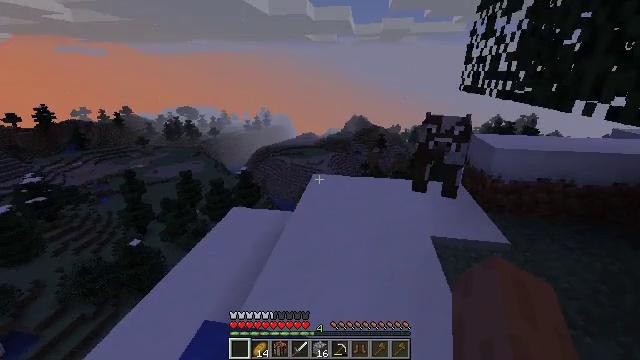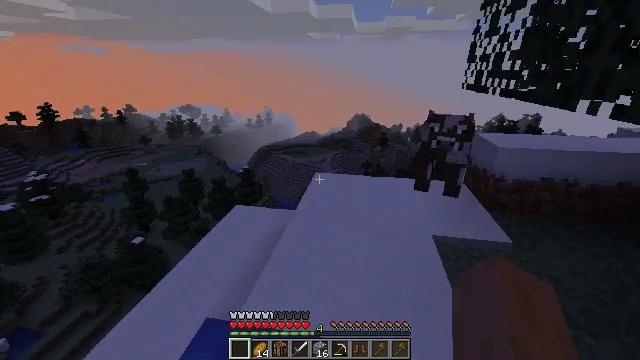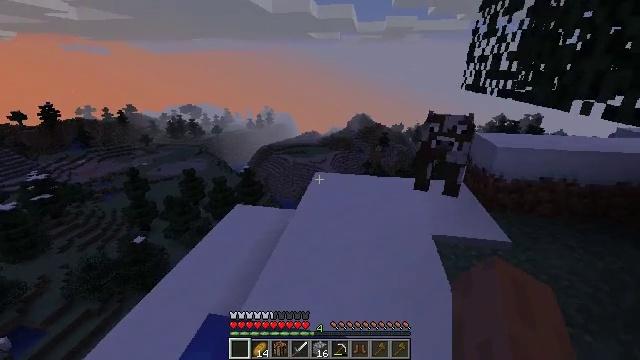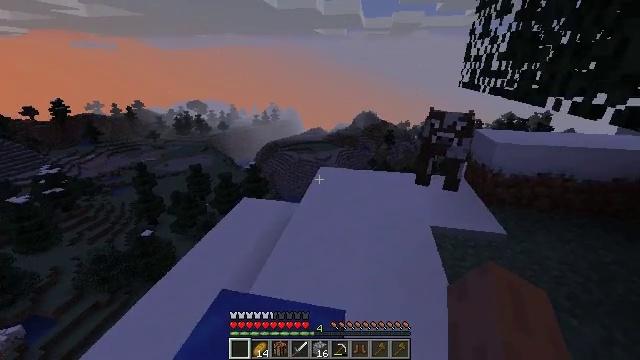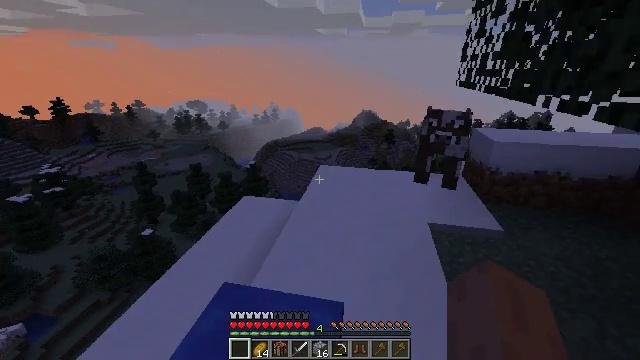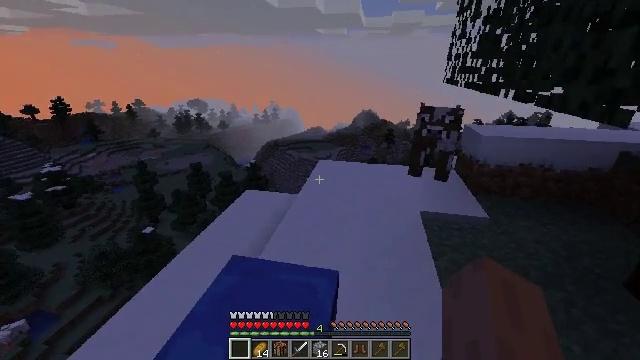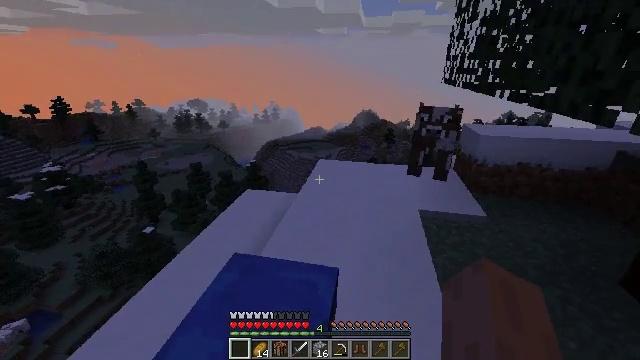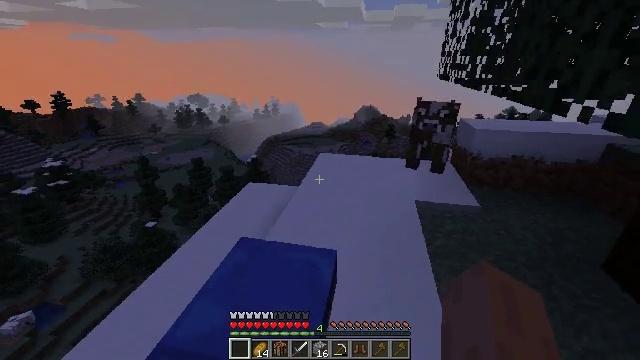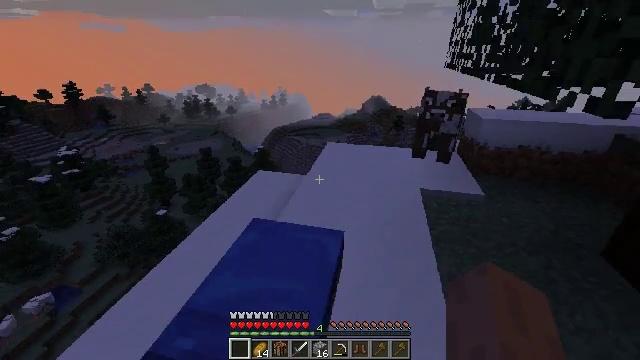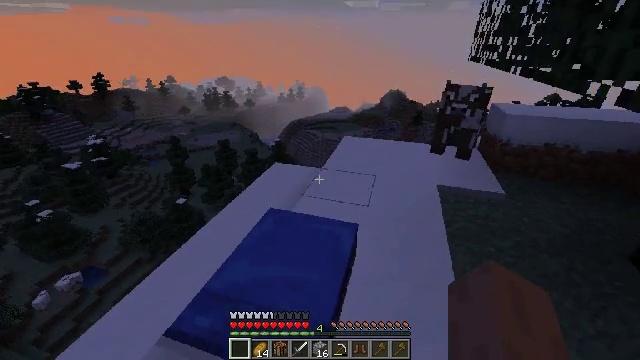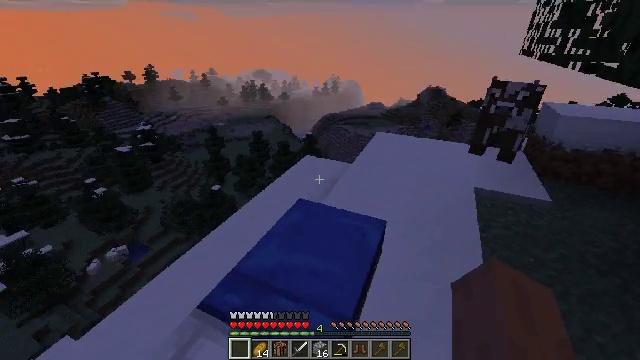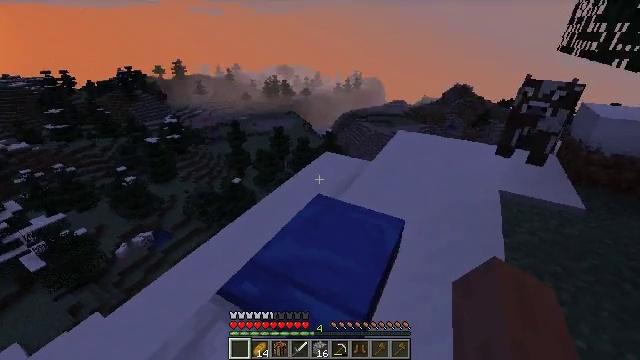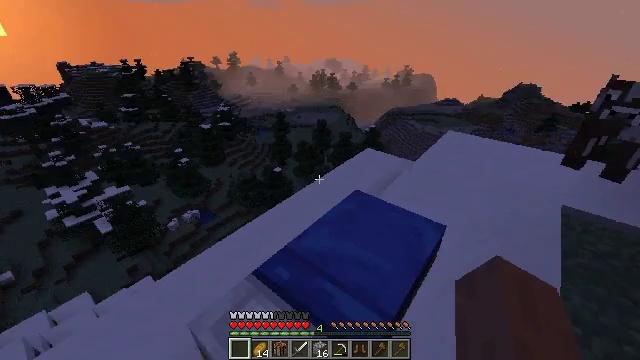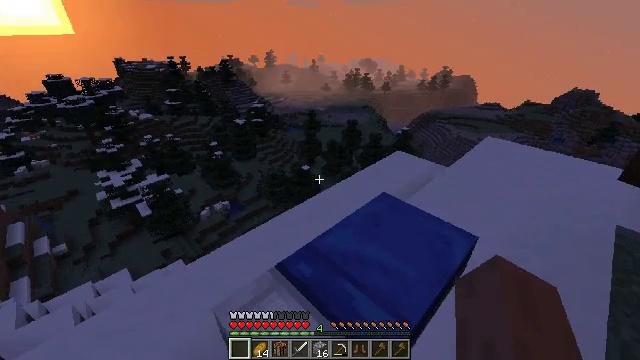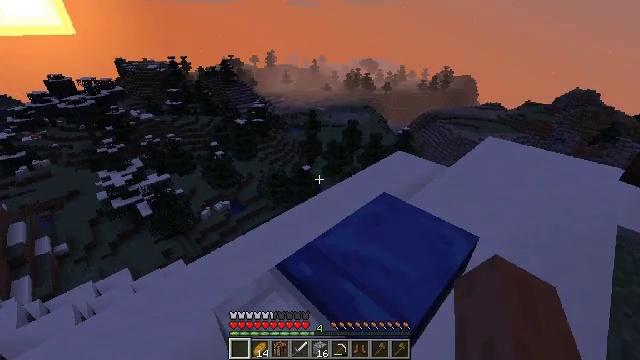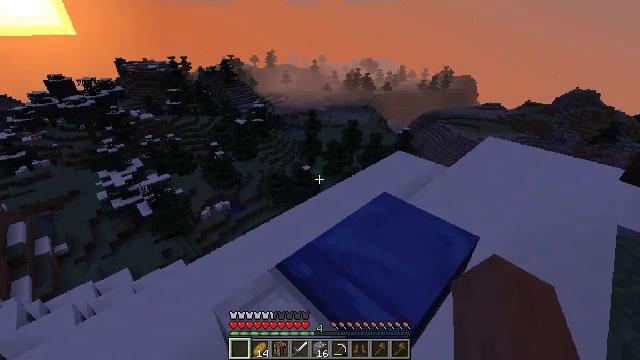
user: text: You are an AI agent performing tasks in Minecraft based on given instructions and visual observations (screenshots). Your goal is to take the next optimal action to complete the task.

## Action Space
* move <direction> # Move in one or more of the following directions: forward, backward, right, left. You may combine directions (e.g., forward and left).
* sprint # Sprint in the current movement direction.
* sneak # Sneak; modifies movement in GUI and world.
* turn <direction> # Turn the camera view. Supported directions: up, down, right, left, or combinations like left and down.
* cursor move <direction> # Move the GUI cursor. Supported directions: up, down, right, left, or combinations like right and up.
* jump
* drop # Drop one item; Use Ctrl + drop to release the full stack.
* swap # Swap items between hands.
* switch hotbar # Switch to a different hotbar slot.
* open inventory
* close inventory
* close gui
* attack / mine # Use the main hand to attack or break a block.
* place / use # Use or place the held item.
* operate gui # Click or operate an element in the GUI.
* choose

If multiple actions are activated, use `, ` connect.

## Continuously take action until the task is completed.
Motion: motion action
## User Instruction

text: Dismantle the blue bed.
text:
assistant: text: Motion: no_op
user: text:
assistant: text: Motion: move back
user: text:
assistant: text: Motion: move back, turn left
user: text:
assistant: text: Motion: move back
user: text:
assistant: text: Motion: move back
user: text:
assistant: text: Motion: move back
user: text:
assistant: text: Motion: no_op
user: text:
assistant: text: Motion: turn left and down
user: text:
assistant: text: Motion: turn left and down
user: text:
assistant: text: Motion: turn left and down
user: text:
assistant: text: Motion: turn left
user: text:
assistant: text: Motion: turn left and down
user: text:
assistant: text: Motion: turn left
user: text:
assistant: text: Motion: no_op
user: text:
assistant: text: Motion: no_op
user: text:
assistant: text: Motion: turn down
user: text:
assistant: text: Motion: turn down
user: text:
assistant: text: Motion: turn down
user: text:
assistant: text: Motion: turn right and down
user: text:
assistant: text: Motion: turn right and down
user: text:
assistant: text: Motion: move right
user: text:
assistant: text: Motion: move right
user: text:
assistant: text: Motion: no_op
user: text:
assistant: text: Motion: no_op
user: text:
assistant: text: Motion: no_op
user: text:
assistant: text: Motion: no_op
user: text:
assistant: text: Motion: no_op
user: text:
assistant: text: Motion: turn left
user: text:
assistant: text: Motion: turn left
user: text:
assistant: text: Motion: no_op